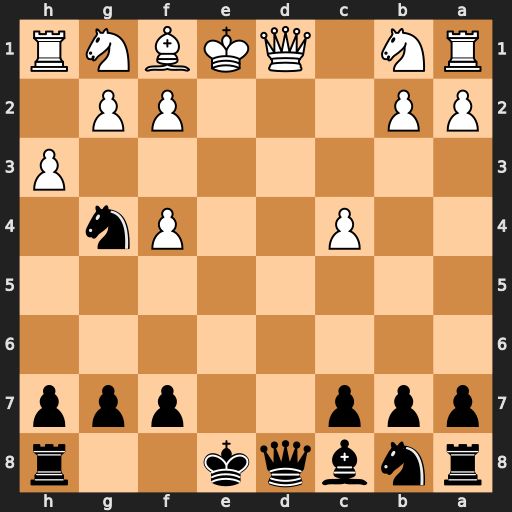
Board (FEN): rnbqk2r/ppp2ppp/8/8/2P2Pn1/7P/PP3PP1/RN1QKBNR
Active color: b
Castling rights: KQkq
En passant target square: -
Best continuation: Qxd1+ Kxd1 Nxf2+ Ke2 Nxh1